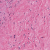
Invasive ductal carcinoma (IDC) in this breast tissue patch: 0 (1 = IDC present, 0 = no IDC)